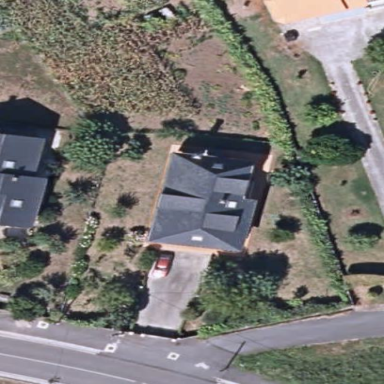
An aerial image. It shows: Simple and straightforward house.